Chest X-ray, PA view. Patient: 66 years old, sex M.
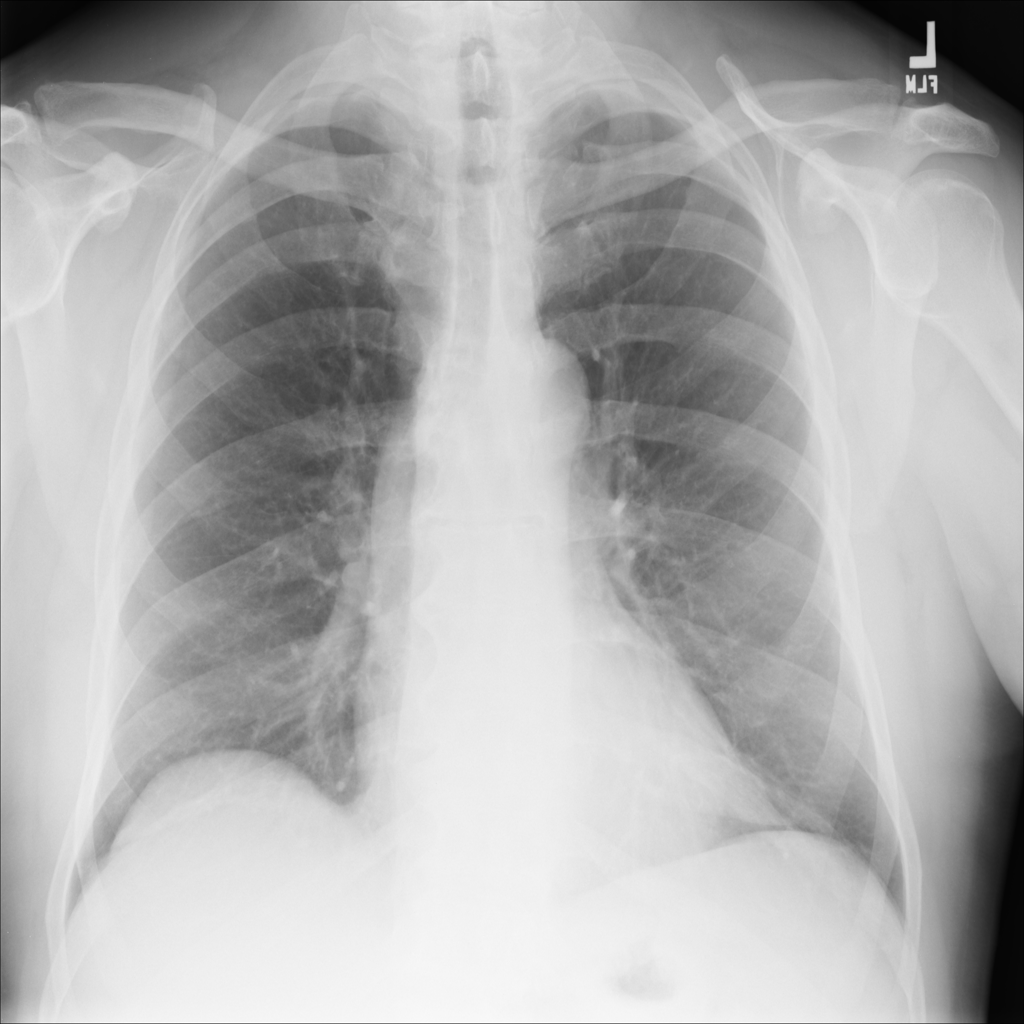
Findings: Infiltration